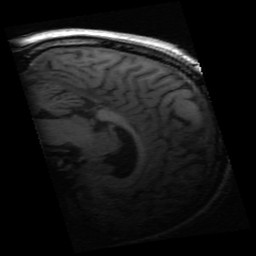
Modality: inplaneT1
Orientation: sagittal